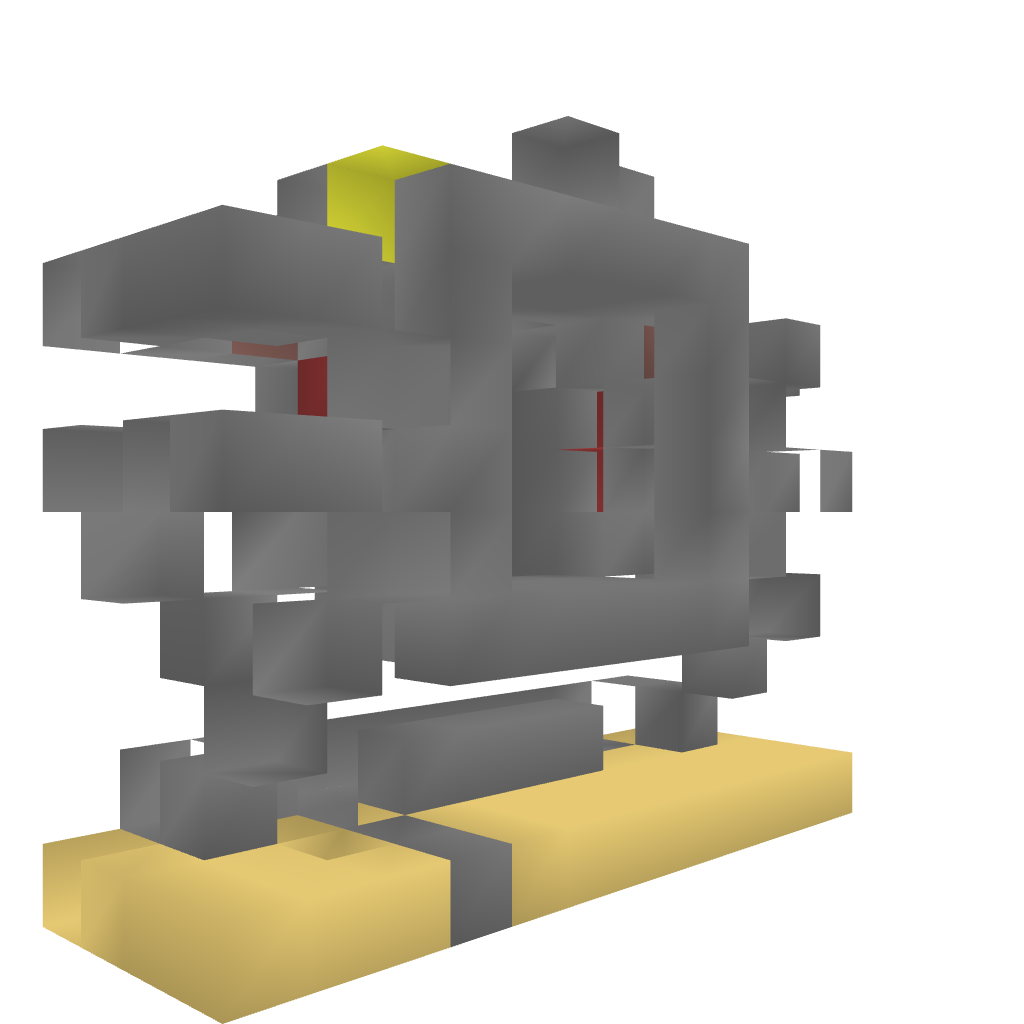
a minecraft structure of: FAST 4x4 Vault Door bad low quality